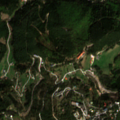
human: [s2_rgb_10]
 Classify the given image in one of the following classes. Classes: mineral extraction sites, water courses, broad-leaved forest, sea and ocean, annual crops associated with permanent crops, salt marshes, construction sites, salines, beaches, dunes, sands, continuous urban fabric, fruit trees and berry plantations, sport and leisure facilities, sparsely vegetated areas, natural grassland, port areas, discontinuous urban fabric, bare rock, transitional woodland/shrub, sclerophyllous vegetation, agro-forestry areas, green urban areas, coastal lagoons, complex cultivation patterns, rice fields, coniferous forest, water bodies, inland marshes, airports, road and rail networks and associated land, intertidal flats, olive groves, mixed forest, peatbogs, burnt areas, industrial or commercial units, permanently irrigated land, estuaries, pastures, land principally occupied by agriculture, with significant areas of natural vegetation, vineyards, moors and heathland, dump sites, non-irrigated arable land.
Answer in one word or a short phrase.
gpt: discontinuous urban fabric, pastures, coniferous forest, mixed forest